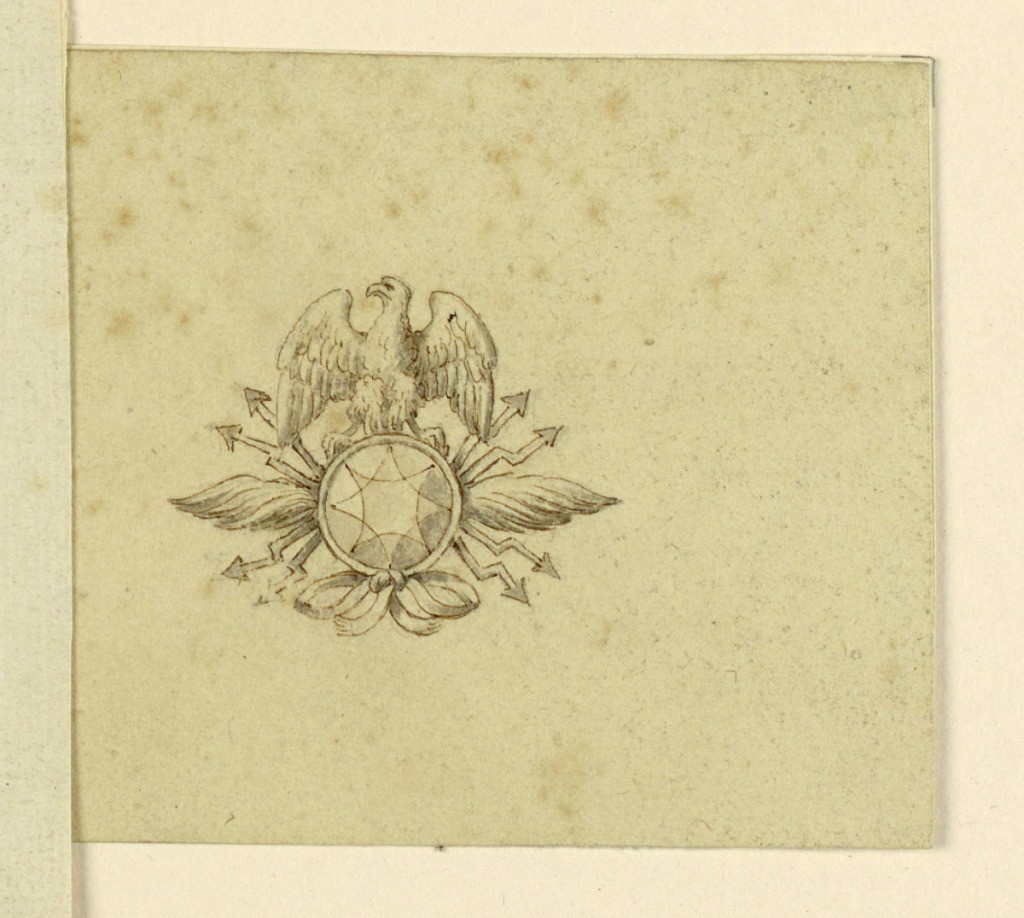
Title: Design for a Brooch
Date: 1810–15
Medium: Pen and ink, brush and gray watercolor on light green paper
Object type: Drawing
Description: Jewelry design for a brooch. In the center, a circular diamond, between a thunderbolt with arrows pointing towards all four corners. On top of the diamond, an eagle with wings spread. The frame of the diamond has a knotted ribbon below in the center.